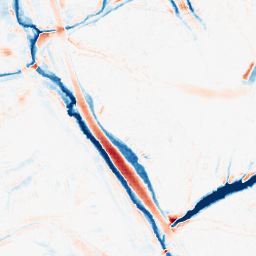
Category: morphological
Decomposition family: morphological
Decomposition parameters: operation: average
size: 10
Upsampling method: sinc_blackman
Upsampling parameters: scale: 8
kernel_size: 16
Upsampling scale: 8